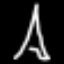
Label: The Eiffel Tower